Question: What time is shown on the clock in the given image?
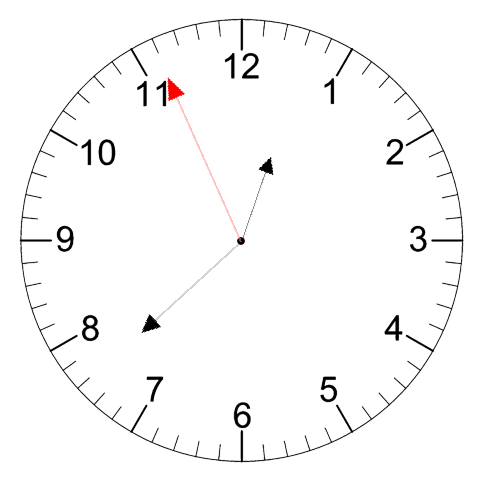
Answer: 12:37:56